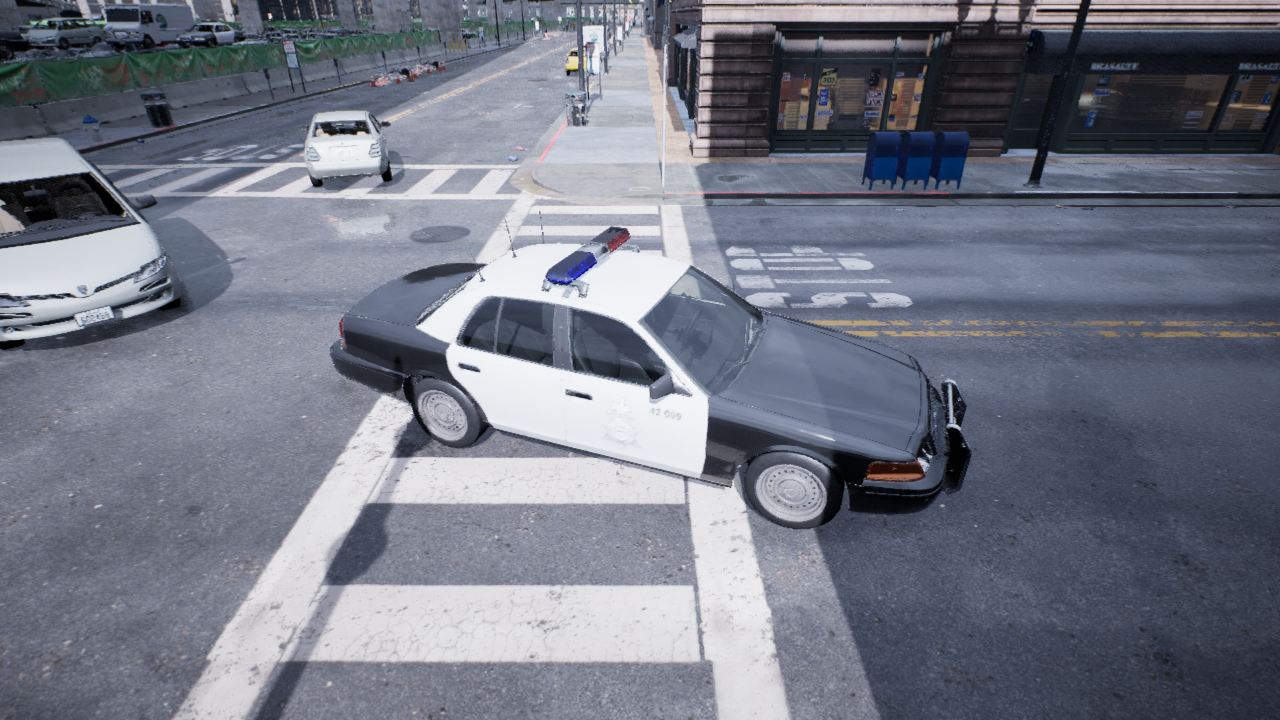
Venue: intersection
Lighting: overcast
Vehicle rig: sedan